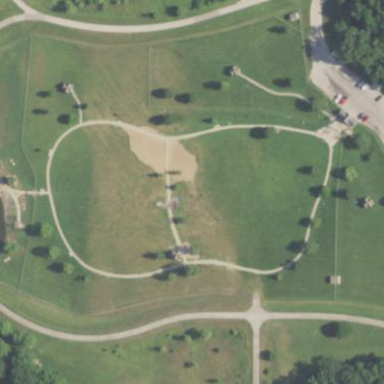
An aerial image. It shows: Dog park for leisure land.